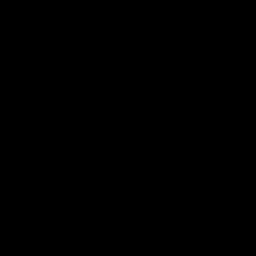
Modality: MD
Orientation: axial
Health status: healthy
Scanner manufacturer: siemens
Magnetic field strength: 3 T
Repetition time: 7.6 s
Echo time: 0.092 s